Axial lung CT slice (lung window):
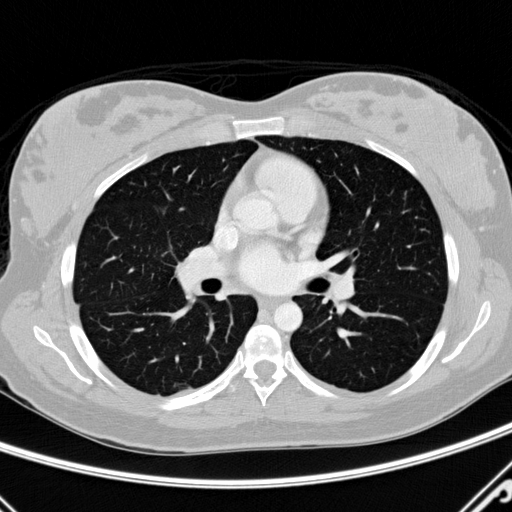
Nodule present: yes
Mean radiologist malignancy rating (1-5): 3